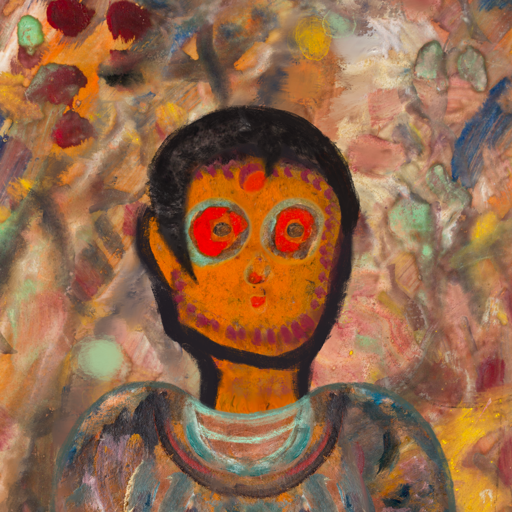
Background: Mother_And_Son_Mother, Head And Neck Front: Doll, Face Front: Sisters, Bust: Boggyland, Hair Front: Roy_Bahadur, Head Accessory: Blank, Second Necklace: Blank, Necklace: Blank, Baby: Blank